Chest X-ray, PA view. Patient: 43 years old, sex M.
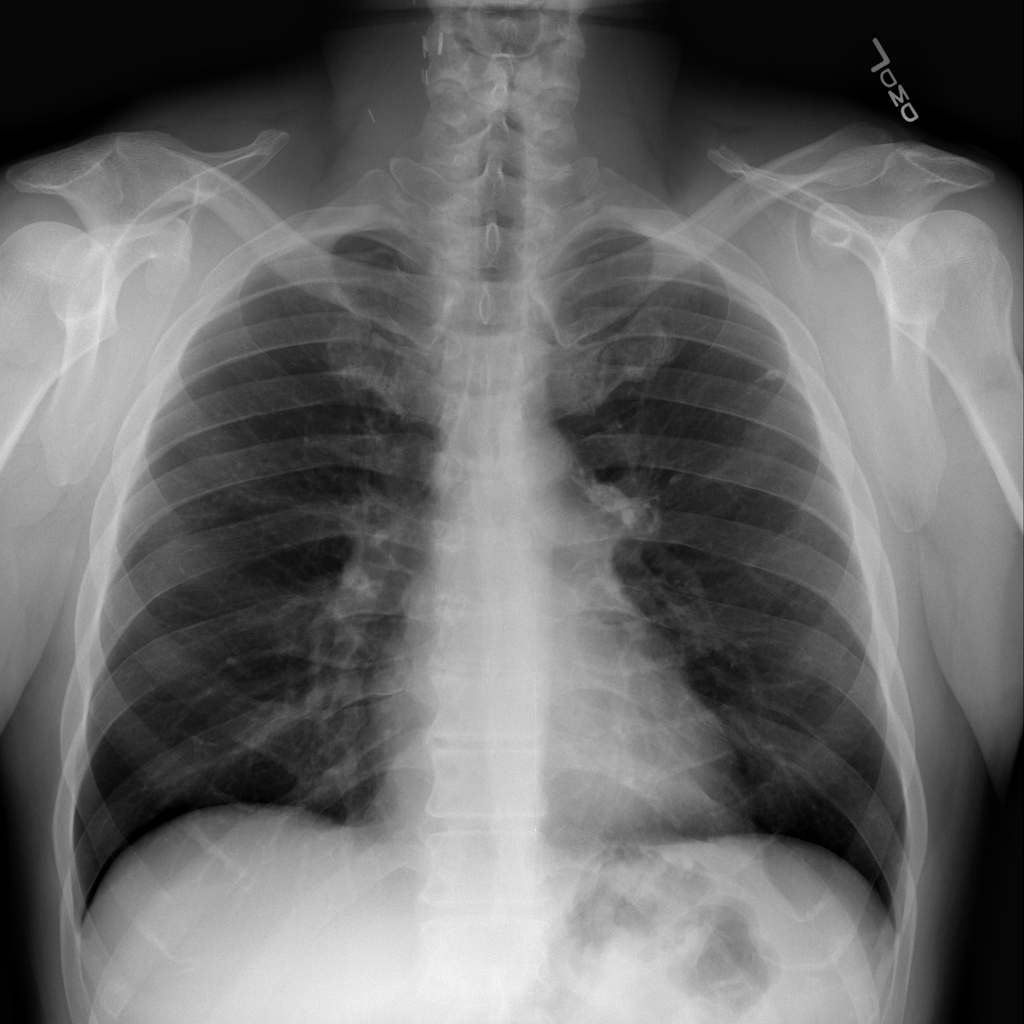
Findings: Nodule